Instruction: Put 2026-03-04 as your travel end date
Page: home
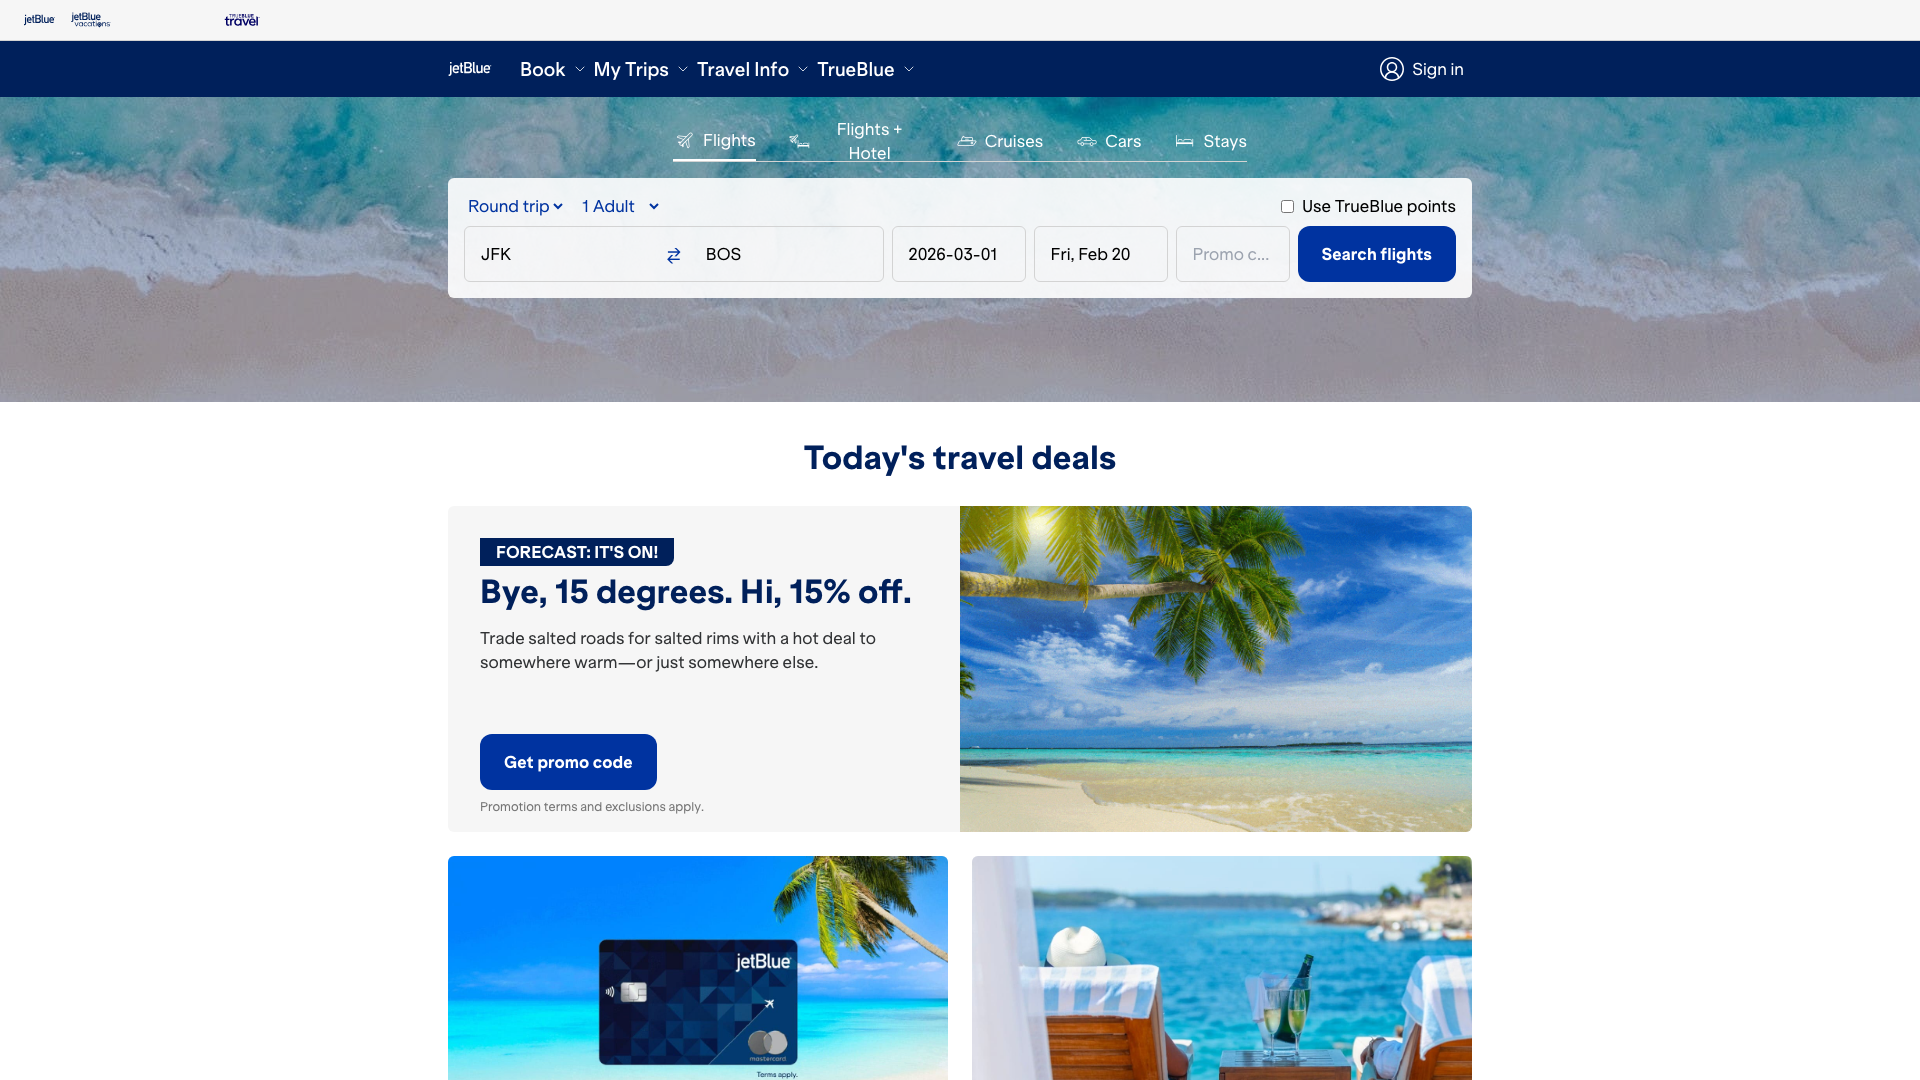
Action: type